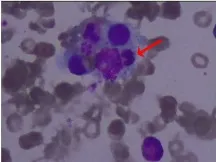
Illustration of bone marrow staining. Granulocyte phagocytosis.
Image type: pathology (immunostaining)